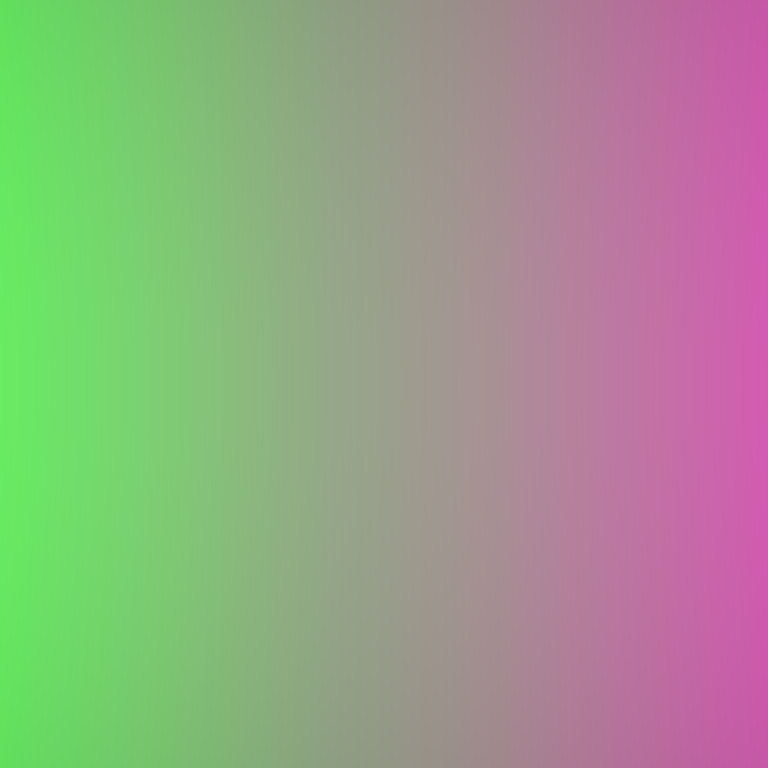
Abstract light effect, smooth gradient from vibrant green to soft pink, calm atmosphere, diffuse light, no room, no furniture, no objects.